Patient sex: F
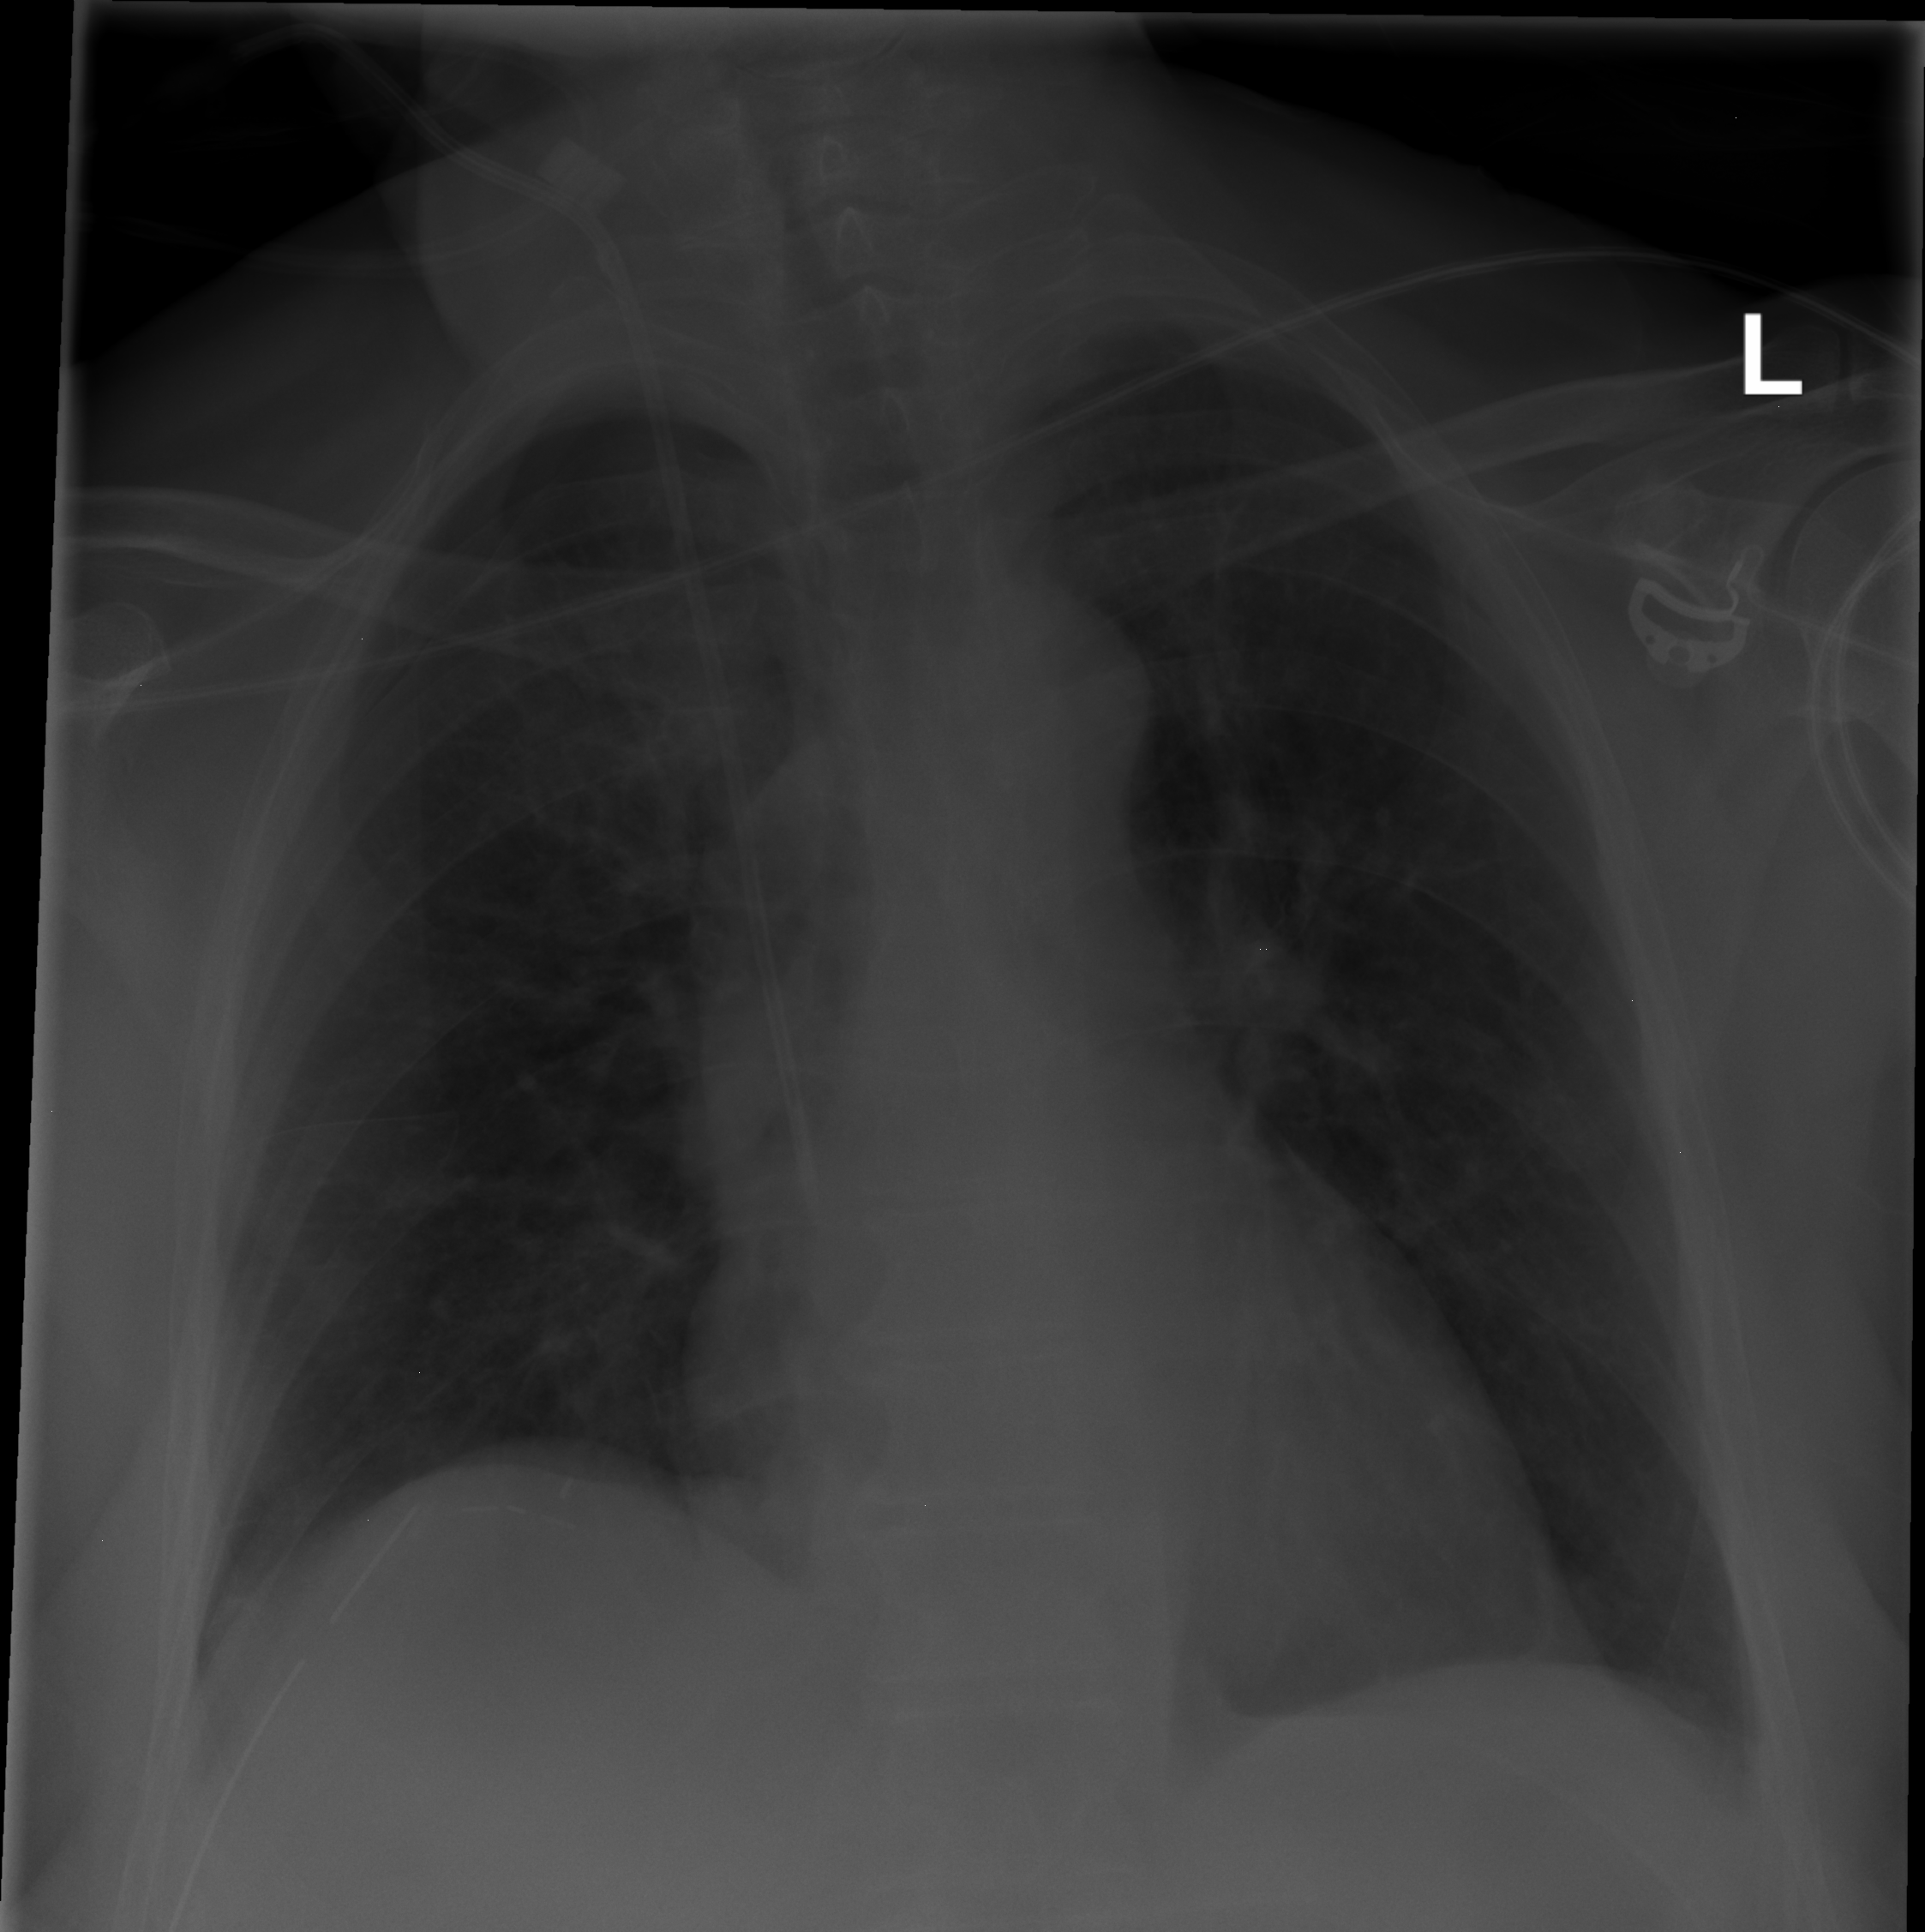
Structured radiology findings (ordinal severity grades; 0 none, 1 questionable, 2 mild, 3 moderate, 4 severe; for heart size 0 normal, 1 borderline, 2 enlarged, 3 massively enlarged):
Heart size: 1
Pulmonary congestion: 0
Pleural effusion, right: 0
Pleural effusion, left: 0
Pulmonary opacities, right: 0
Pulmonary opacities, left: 0
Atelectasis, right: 1
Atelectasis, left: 0